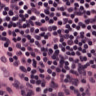
Metastatic tissue present: no